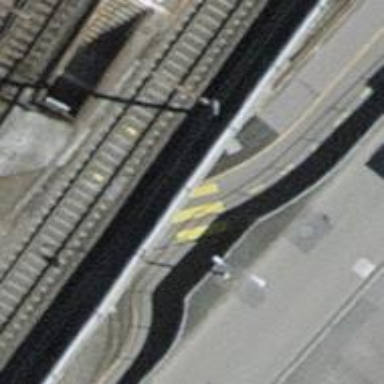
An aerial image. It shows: Footway passing through tunnel.